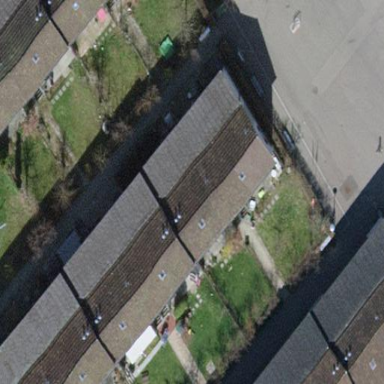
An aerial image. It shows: Building with tile roof.